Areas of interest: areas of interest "Industrial and Commercial Bank of China (Wuchang Branch)"
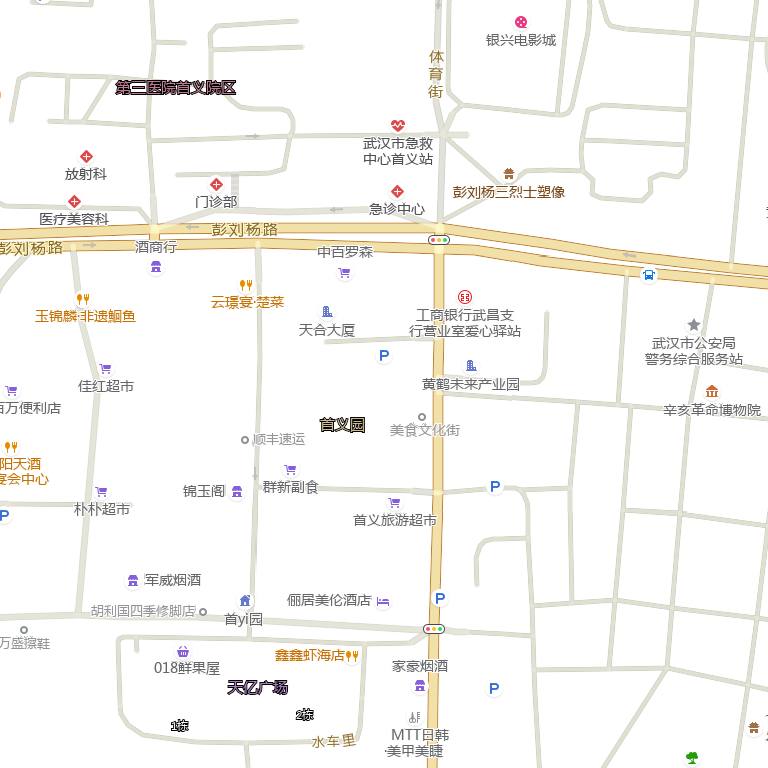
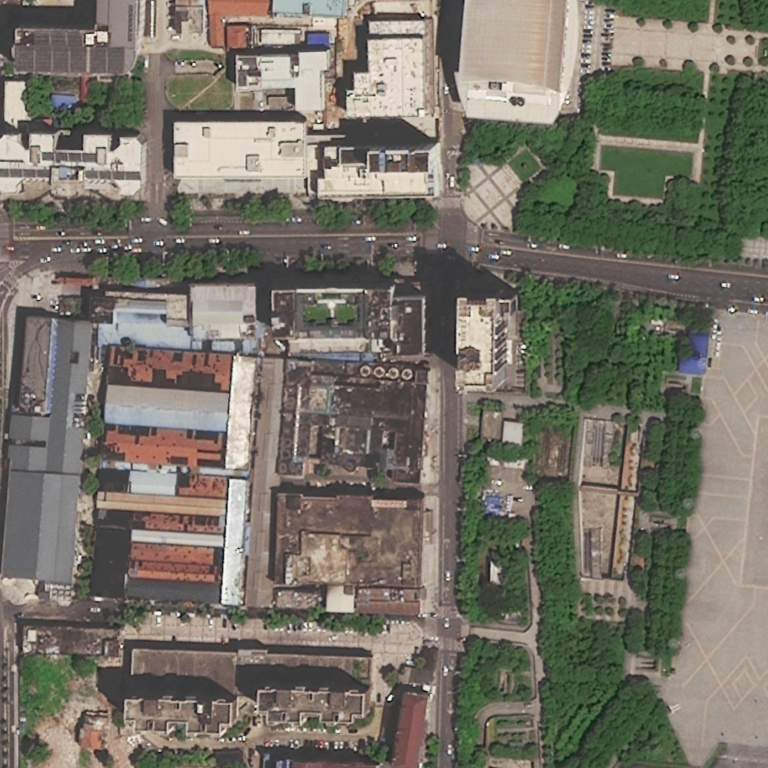